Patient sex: M
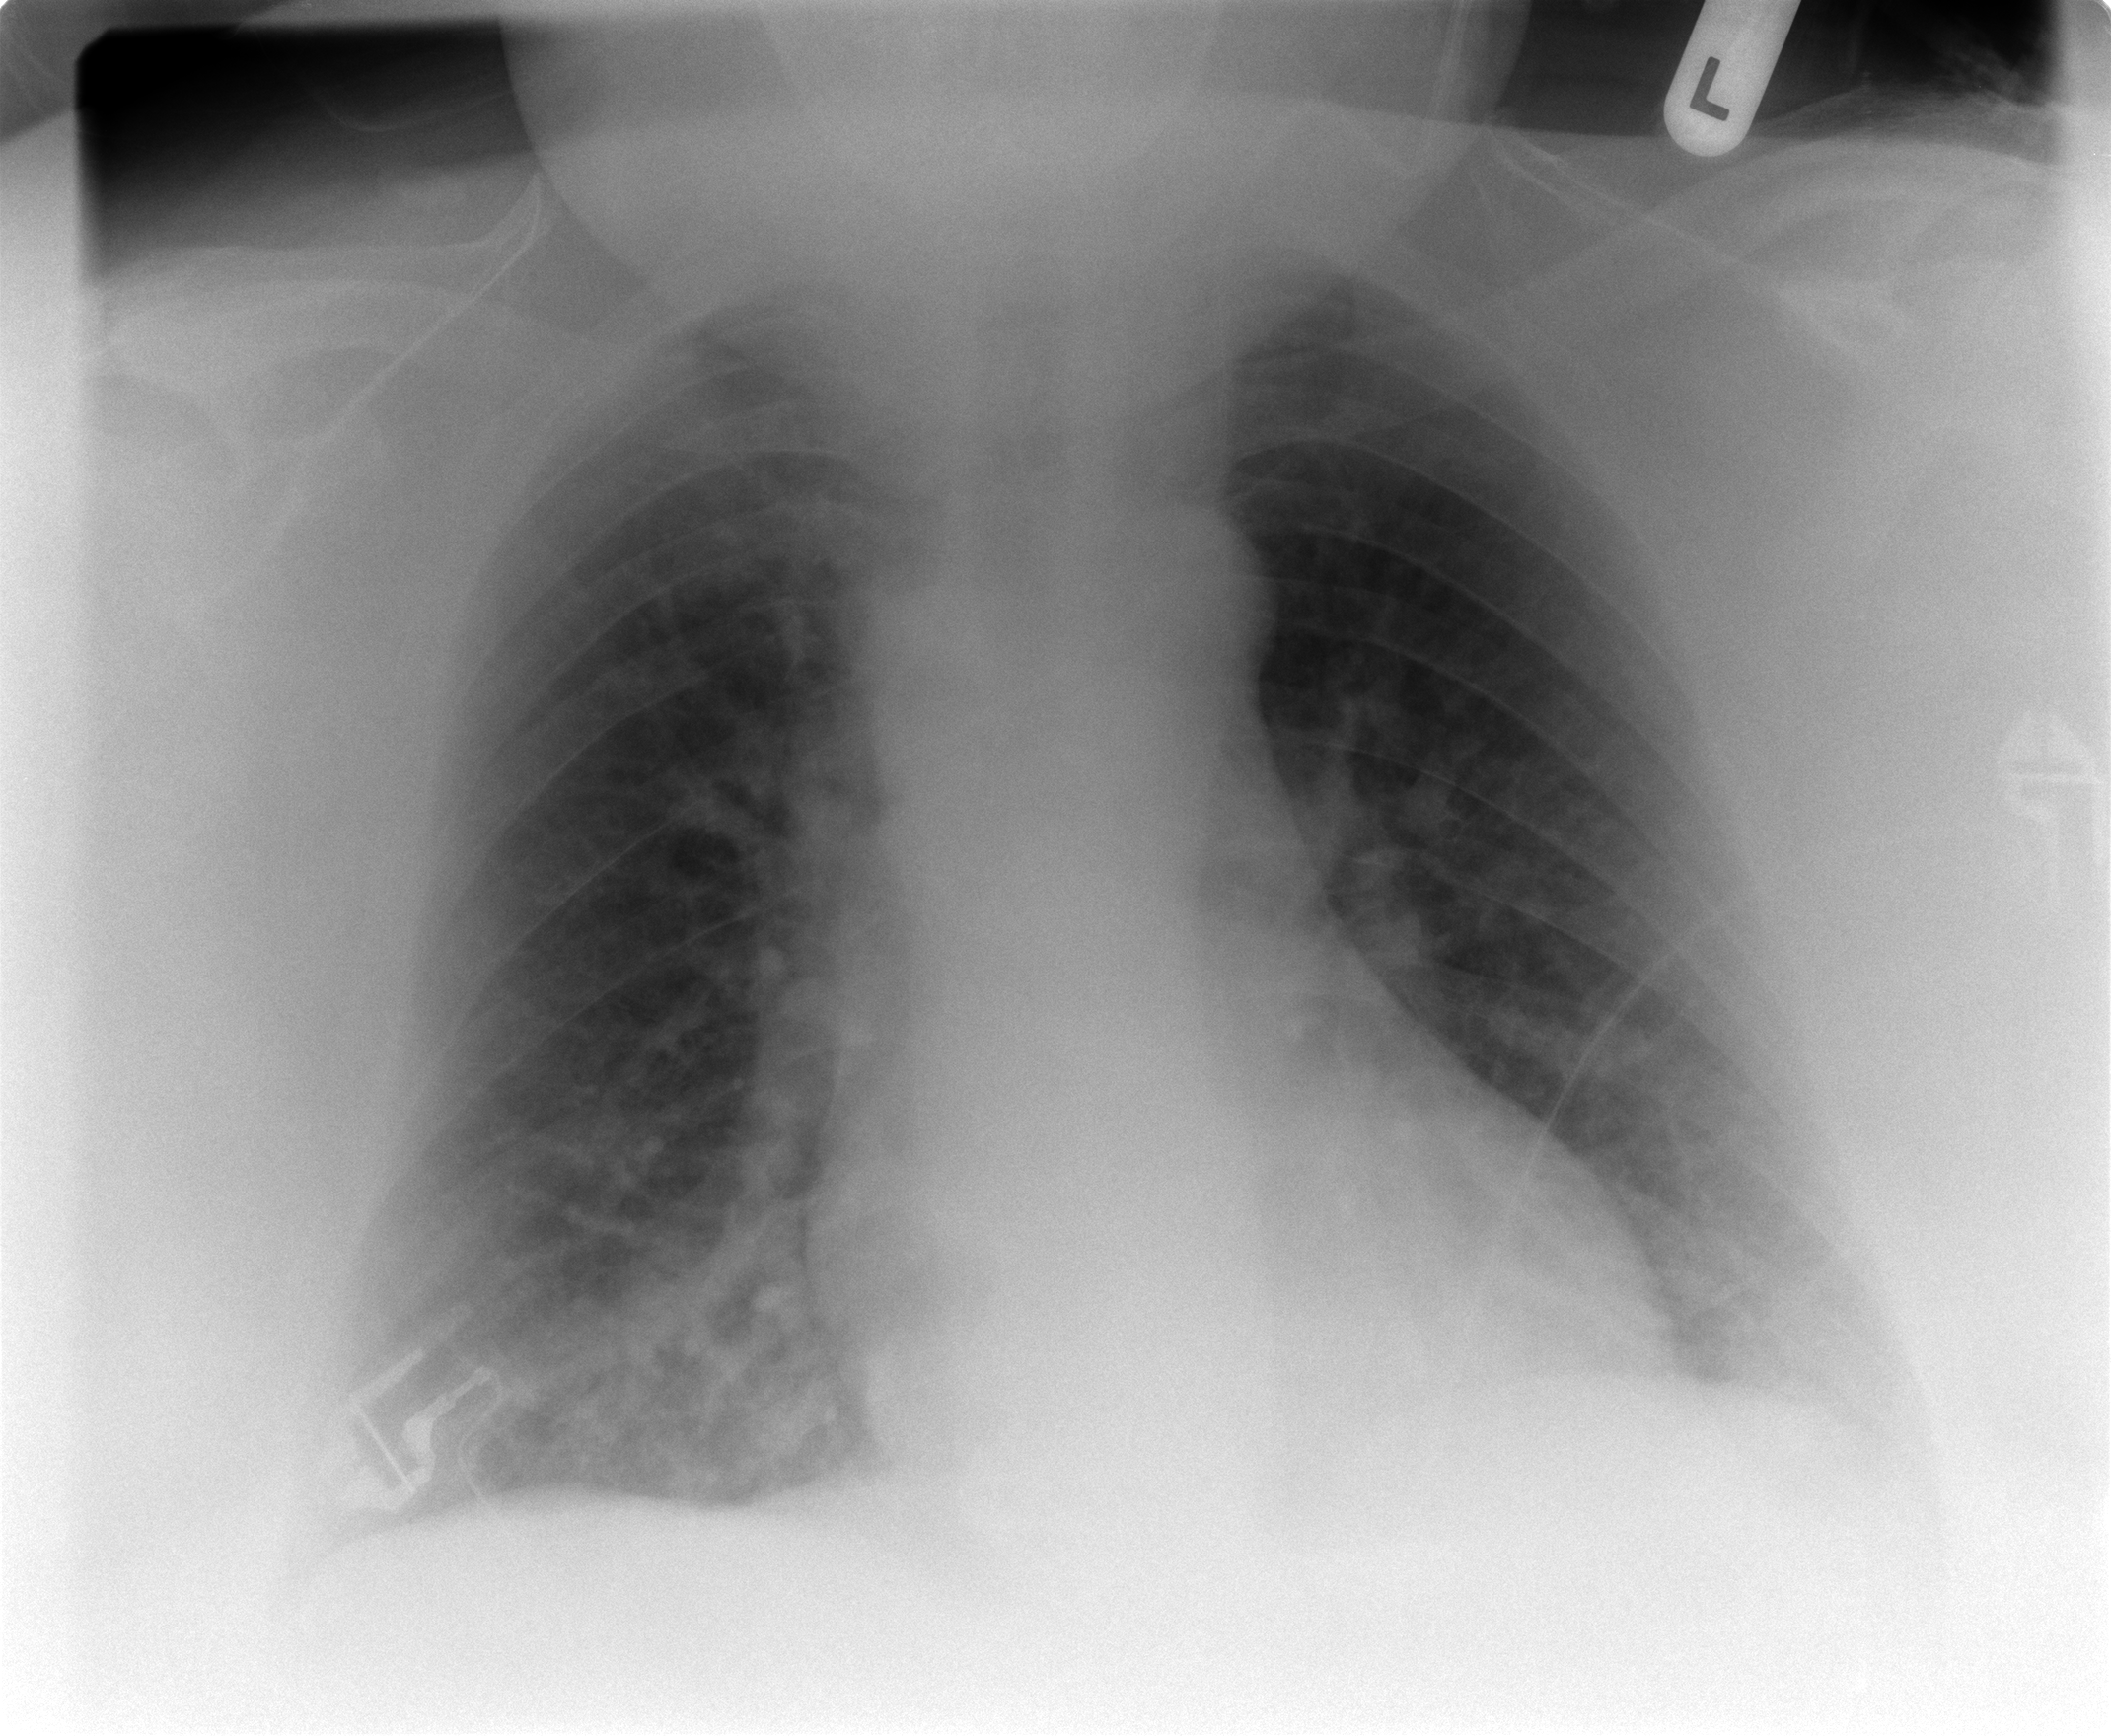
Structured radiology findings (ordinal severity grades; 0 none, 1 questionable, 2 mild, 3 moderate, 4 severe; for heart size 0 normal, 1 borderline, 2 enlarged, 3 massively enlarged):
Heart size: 1
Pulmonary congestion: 1
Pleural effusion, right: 0
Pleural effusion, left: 0
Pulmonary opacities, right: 1
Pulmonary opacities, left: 0
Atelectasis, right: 2
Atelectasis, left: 2